Brain MRI, t1w sequence, axial 2D slice.
Patient: age 28, sex F, weight 95 kg, height 1.95 m
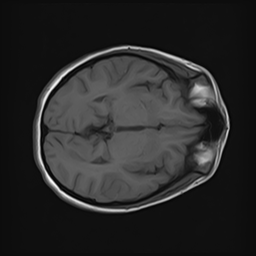